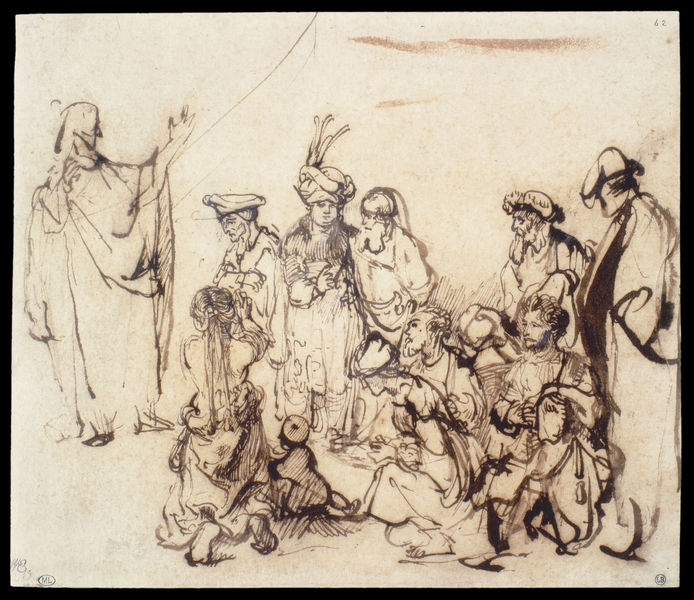
Titel: Jesus predigend
Künstler: Harmensz van Rijn Rembrandt
Institution: Paris, Musée du Louvre, département des Arts graphiques
Schlagwörter: feder, gruppe, mann, menschen, frau, männer, skizze, zeichnung, leute, bärte, bibel, federn, rahmen, rembrandt, signatur, kind, affe, papier, figuren, weib, tusche, orient, abschied, schwarzweiß, knien, stempel, prediger, gefangene, flehen, knieend, knieen, knieende, predigt, anbeten, bitte, turban, prophet, sklaven, betteln, federzeichnung, tuschezeichnung, türke, osmane, osmanen, türken, kniender, pascha